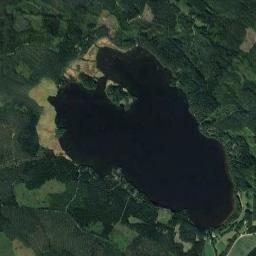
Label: lake